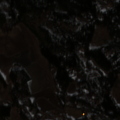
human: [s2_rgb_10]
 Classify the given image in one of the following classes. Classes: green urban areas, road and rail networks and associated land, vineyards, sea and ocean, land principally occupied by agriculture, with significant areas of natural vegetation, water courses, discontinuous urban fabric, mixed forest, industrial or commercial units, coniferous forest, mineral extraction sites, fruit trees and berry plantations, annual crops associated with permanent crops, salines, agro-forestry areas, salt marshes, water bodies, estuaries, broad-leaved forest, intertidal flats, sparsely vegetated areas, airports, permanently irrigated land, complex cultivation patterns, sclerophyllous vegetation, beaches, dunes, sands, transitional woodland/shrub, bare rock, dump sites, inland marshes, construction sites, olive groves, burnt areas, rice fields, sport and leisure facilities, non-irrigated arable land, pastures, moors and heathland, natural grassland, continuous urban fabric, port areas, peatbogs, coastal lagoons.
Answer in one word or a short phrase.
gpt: non-irrigated arable land, land principally occupied by agriculture, with significant areas of natural vegetation, coniferous forest, mixed forest